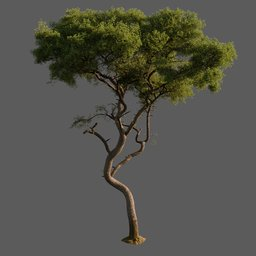
Label: nature